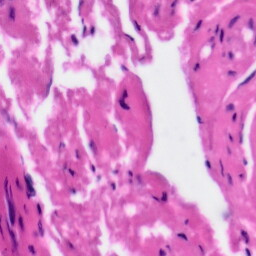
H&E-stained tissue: Tonsil